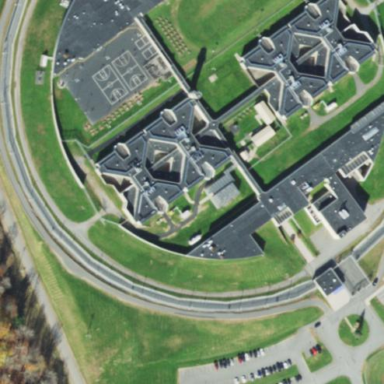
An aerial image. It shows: Prison.